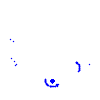
Particle: electron